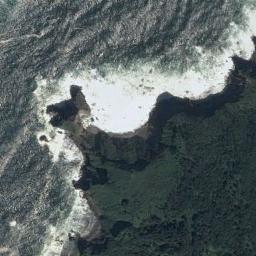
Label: beach